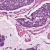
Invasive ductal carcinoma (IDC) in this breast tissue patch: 1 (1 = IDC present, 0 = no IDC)